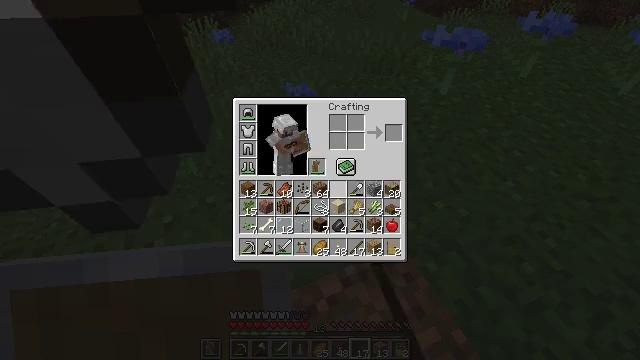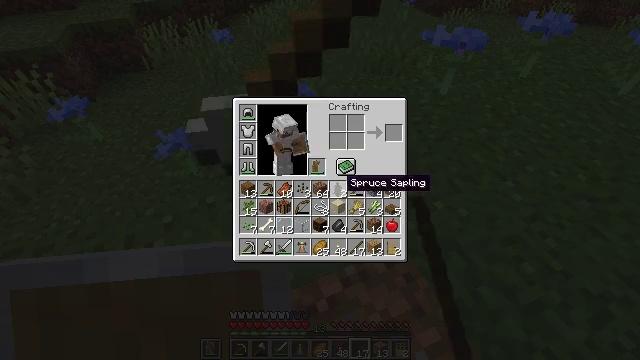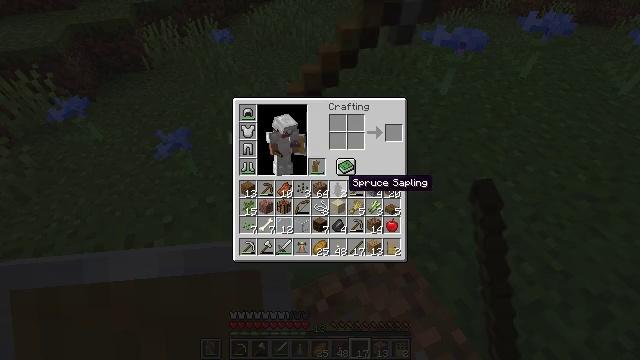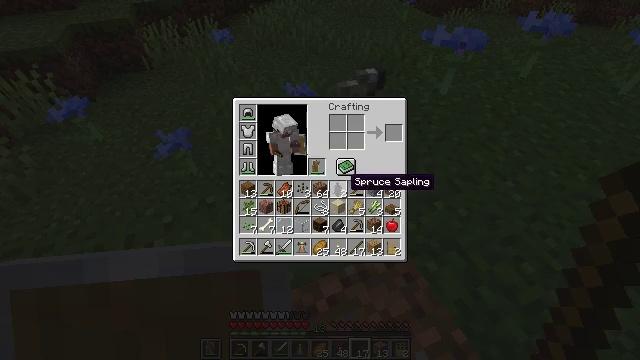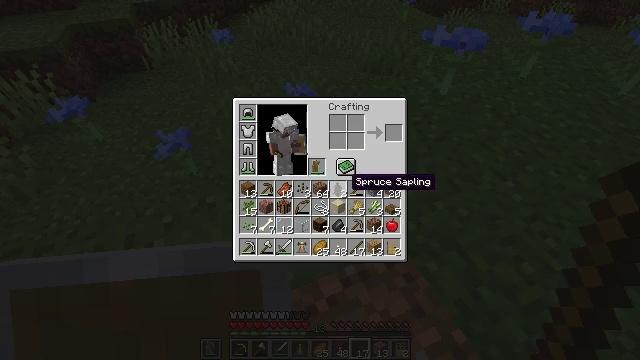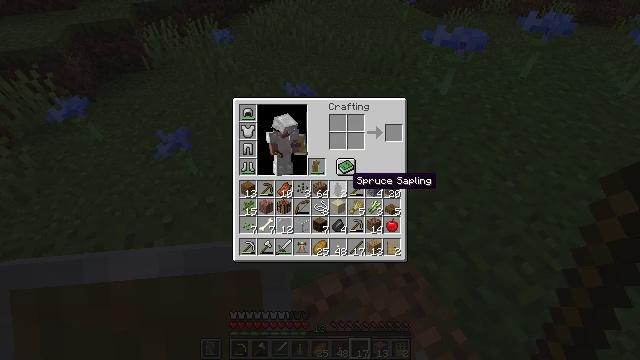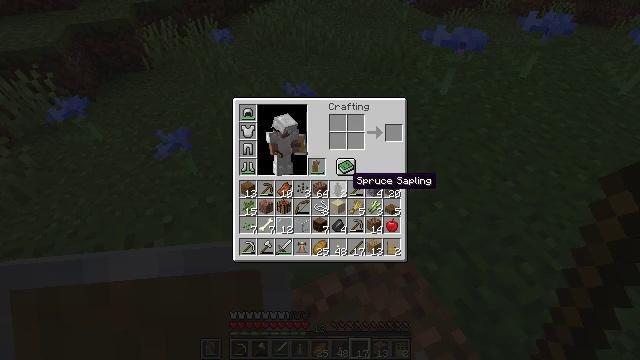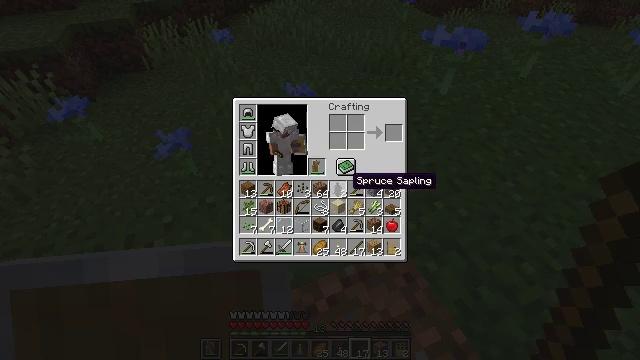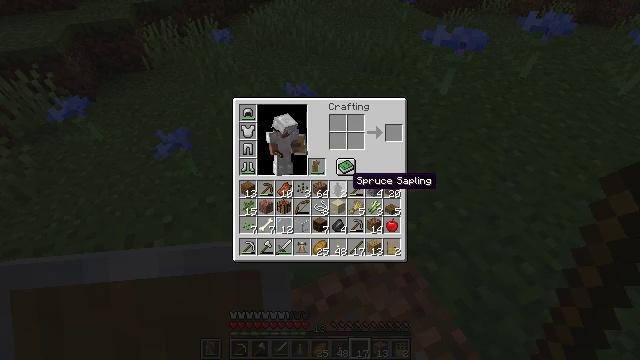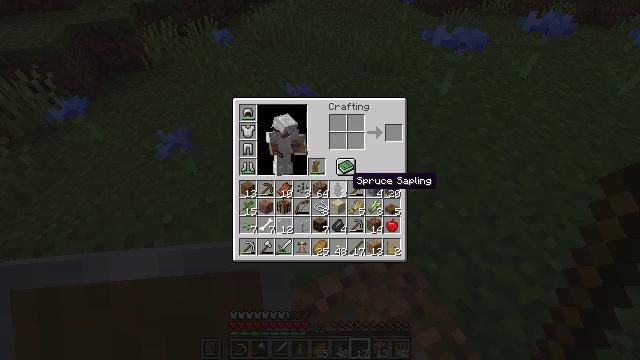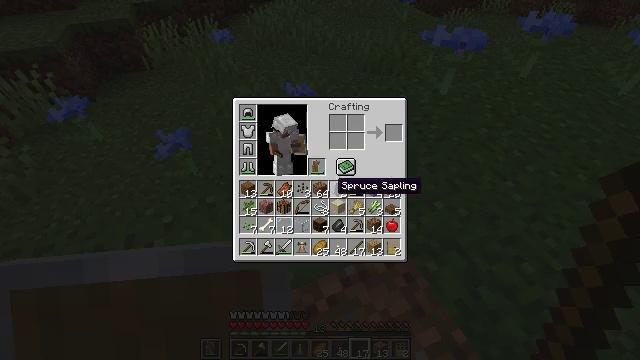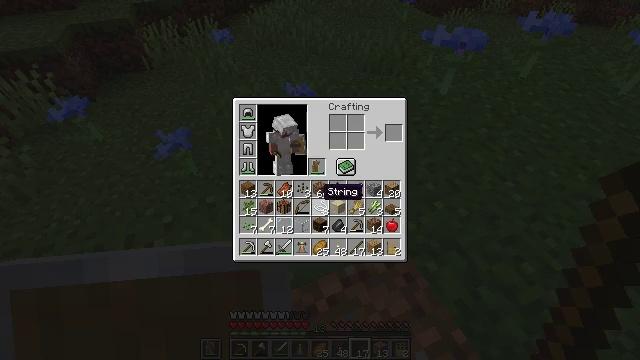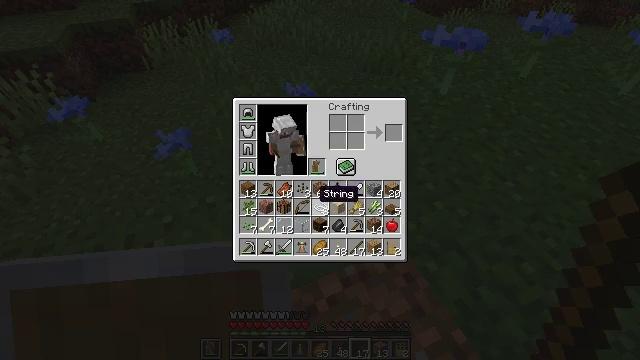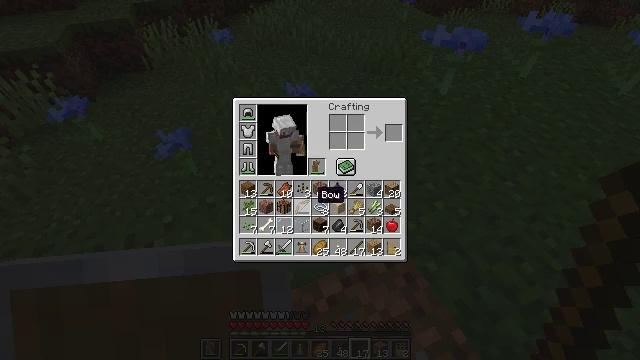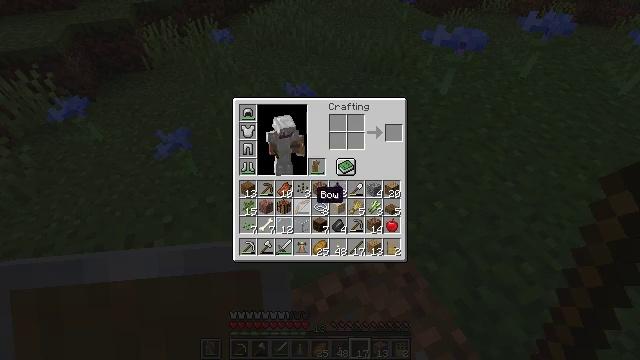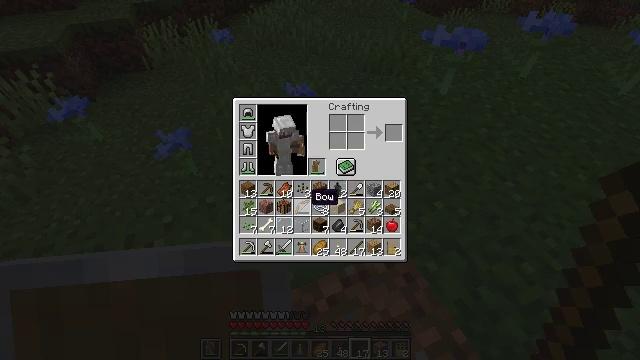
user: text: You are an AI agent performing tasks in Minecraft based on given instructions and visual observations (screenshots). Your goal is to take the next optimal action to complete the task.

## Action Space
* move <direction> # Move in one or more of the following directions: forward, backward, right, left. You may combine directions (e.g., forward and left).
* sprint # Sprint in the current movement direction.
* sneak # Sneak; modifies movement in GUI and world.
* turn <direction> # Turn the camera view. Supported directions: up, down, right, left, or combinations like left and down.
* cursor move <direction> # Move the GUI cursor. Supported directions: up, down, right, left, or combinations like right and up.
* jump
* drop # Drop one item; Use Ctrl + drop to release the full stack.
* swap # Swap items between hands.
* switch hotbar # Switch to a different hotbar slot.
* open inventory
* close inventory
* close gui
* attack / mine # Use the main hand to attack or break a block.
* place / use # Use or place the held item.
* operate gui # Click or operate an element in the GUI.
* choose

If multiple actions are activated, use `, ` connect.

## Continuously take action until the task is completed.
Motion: motion action
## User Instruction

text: Drop a bow.
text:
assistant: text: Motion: sprint, open gui
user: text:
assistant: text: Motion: sprint
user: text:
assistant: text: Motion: sprint
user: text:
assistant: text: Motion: sprint
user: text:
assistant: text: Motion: sprint
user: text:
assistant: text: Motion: sprint
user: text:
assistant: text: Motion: sprint
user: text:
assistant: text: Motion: sprint
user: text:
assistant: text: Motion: sprint
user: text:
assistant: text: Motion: sprint, cursor move left
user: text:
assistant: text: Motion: sprint, cursor move left
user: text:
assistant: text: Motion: sprint
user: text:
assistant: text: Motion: sprint
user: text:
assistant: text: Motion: sprint
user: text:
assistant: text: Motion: sprint
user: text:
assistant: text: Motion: sprint
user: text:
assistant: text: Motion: sprint
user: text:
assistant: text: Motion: sprint, drop
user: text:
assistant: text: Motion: sprint, drop
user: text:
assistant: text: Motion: sprint
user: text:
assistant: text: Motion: sprint, cursor move right and up
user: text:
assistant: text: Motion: sprint, cursor move right
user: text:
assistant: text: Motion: sprint